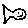
Label: fish